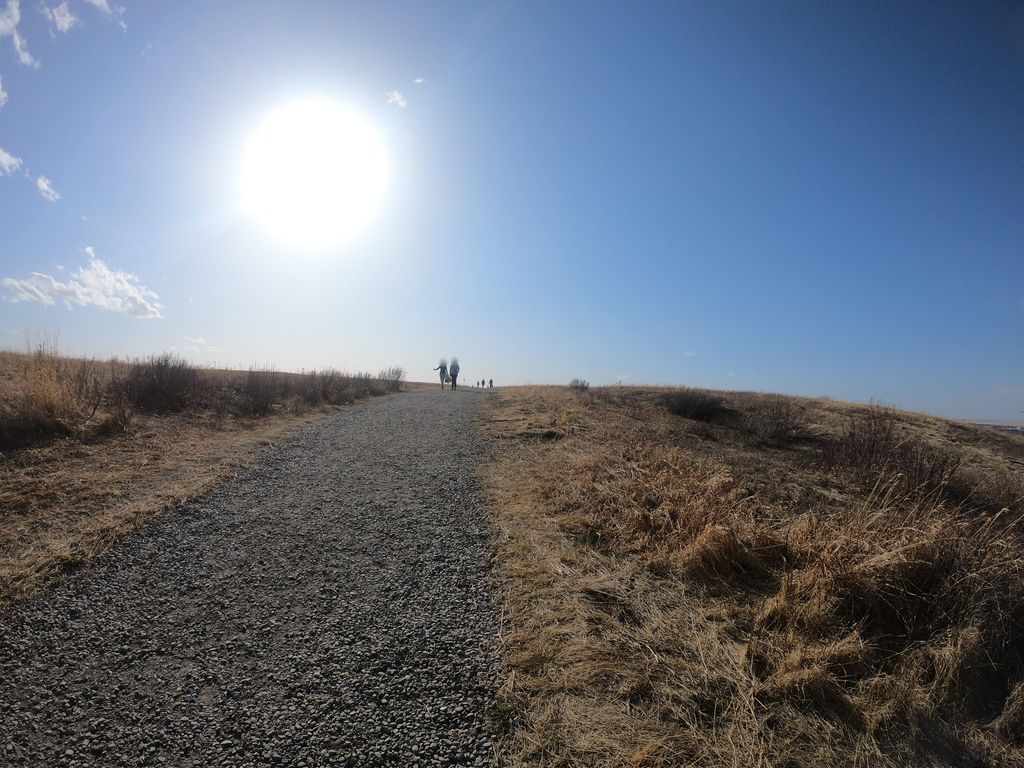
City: calgary